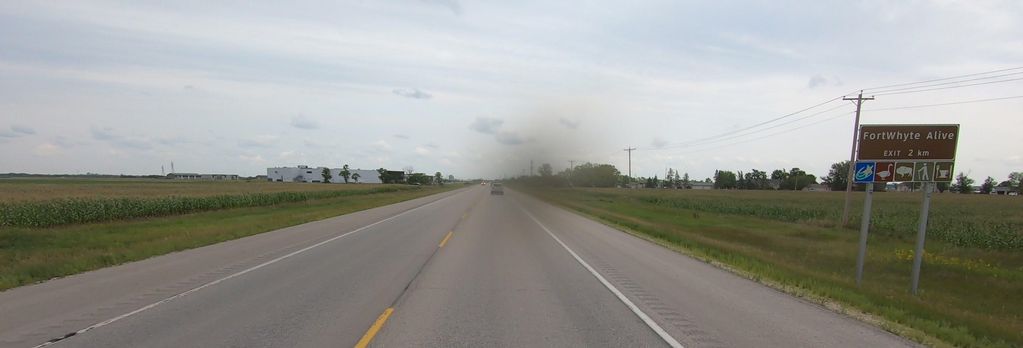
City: winnipeg